Точка $P$, расположена над наклонной плоскостью, соединяется отрезком прямого тонкого стержня с некоторой точкой $P'$ на наклонной плоскости. Маленькое кольцо может скользить по этому стержню без трения из точки $P$ в точку $P'$. Как должна быть выбрана точка $P'$, чтобы время движения кольца было минимальным?
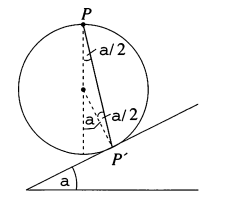
Темы:
T, Механика, Кинематика, Оптимизация, 200 задач, Геометрия